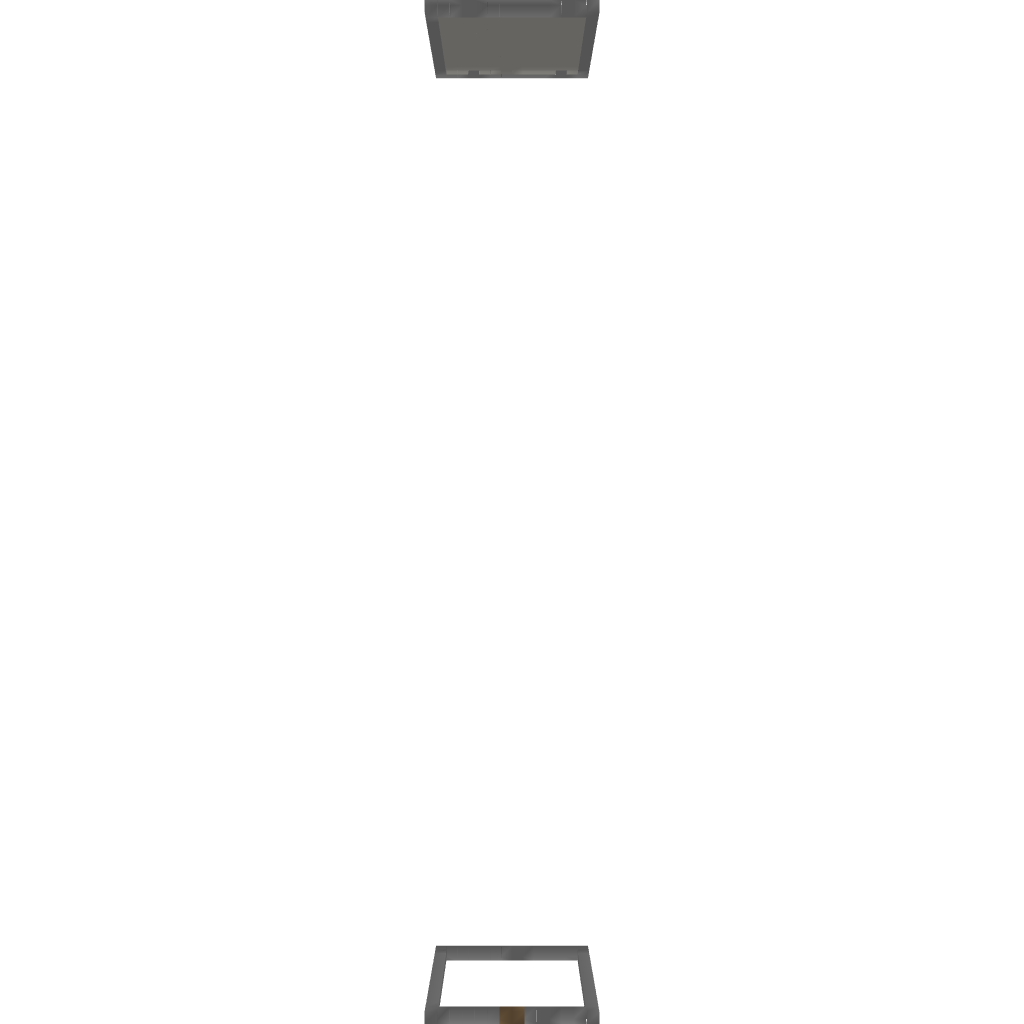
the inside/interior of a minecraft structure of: Glostone tower